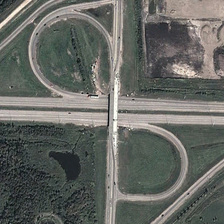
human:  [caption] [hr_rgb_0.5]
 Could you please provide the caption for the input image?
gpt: this is road, grassland, trees and lakes .

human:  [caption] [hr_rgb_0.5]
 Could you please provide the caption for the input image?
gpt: it is yellow road, green trees and grassland, and blue lakes .

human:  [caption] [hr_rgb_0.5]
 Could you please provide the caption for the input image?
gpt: it is yellow road, green trees and grassland, and blue lakes .

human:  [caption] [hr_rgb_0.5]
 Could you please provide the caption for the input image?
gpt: this is road, grassland, trees and lakes .

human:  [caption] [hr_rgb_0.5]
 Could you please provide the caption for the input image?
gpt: this is road, grassland, trees and lakes .